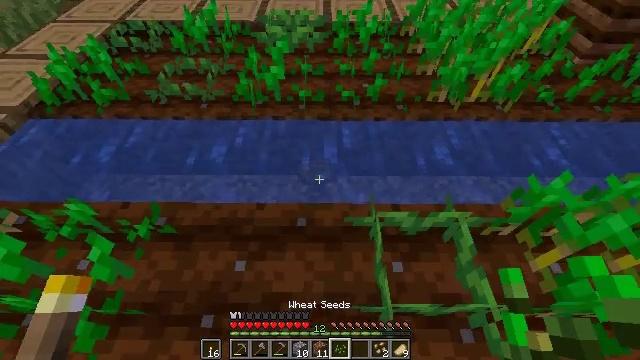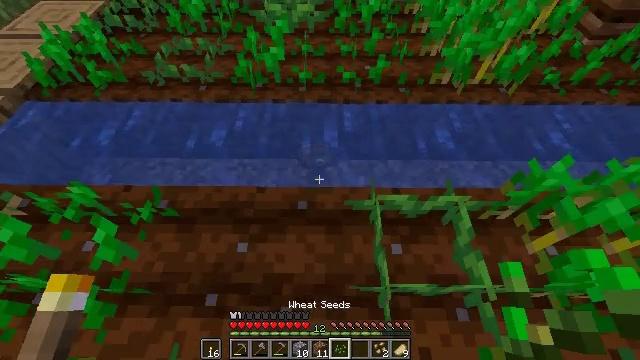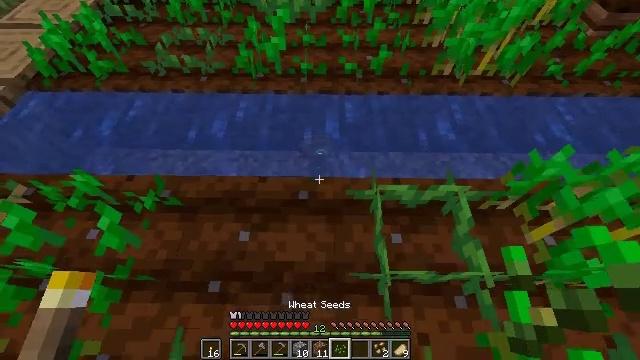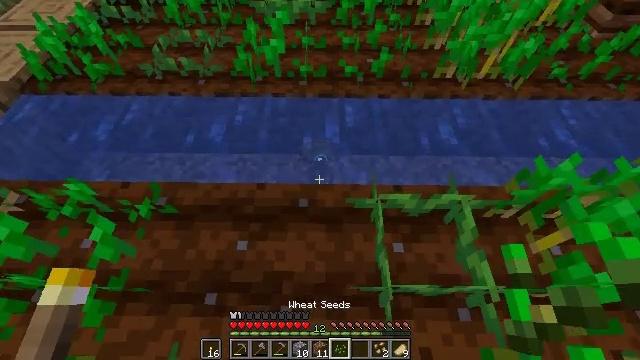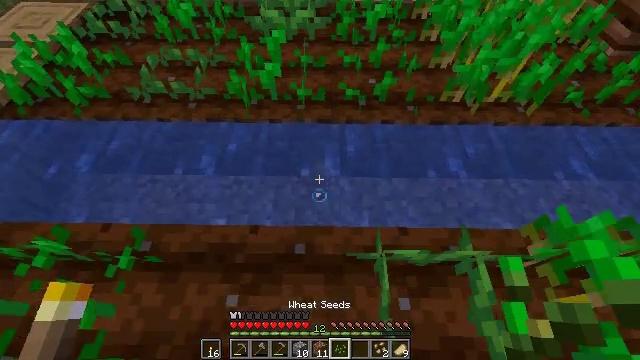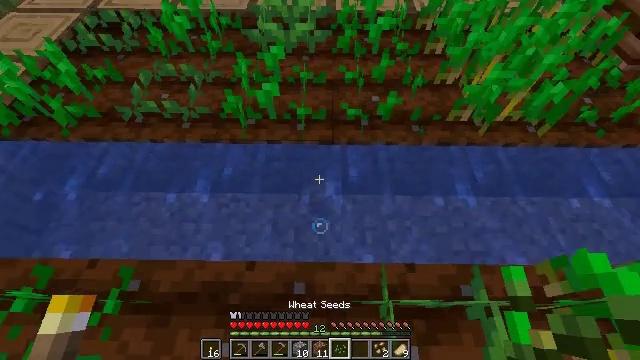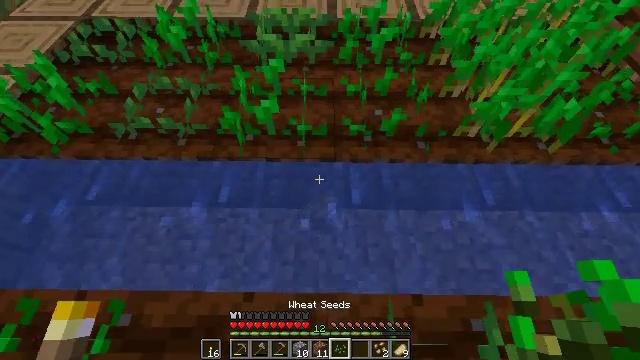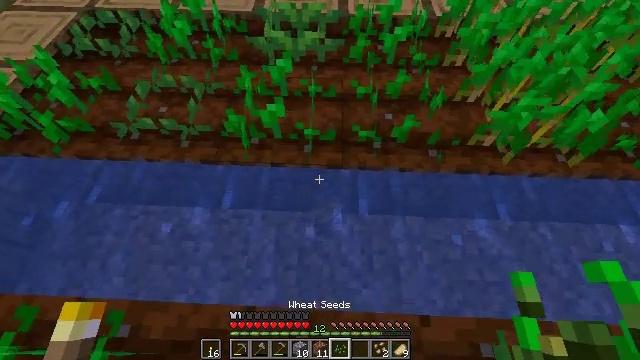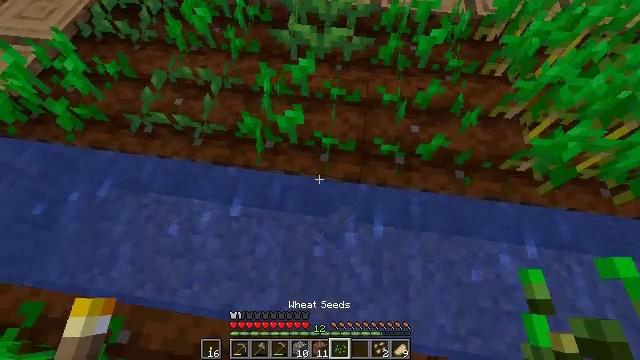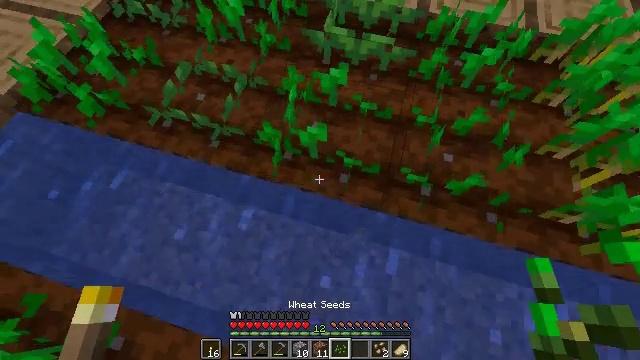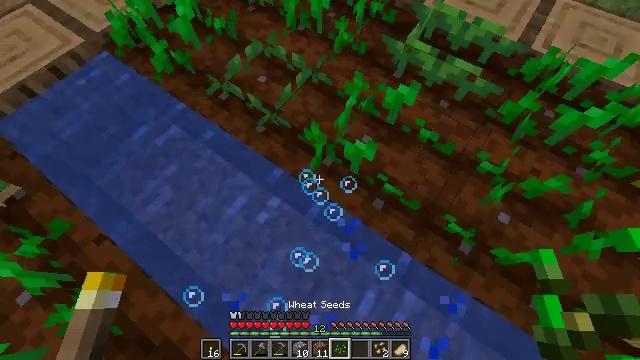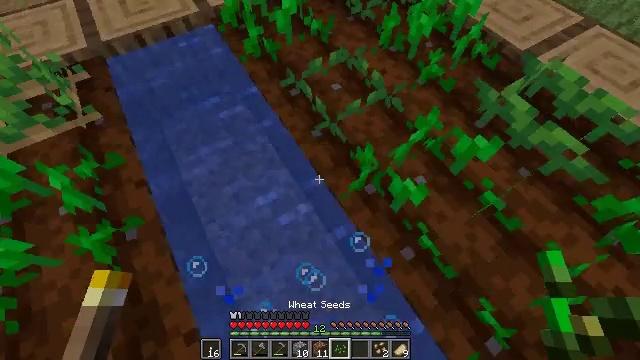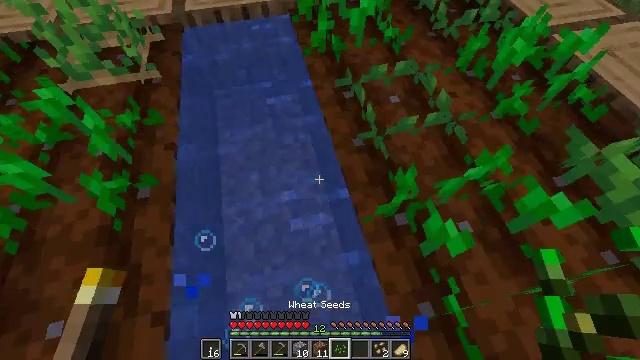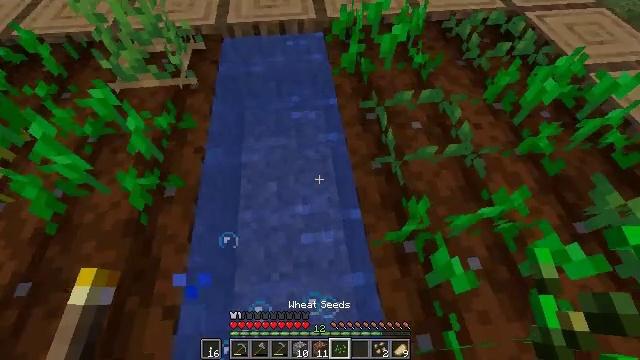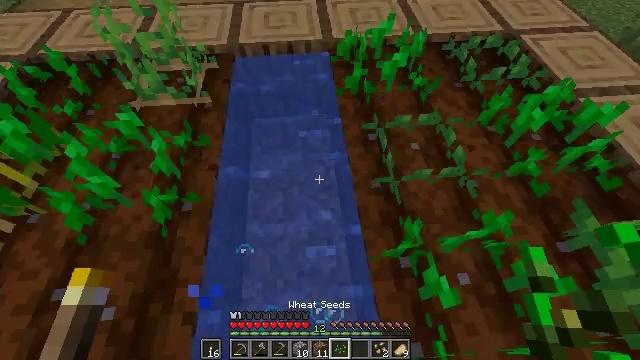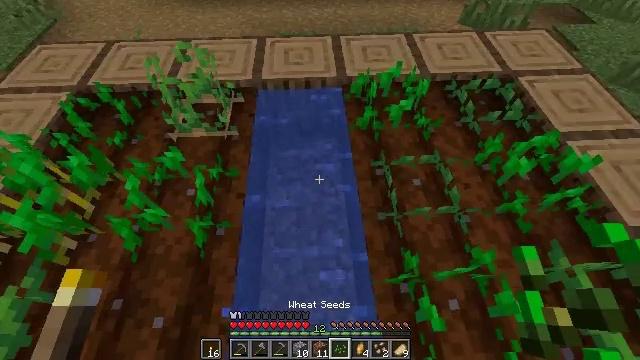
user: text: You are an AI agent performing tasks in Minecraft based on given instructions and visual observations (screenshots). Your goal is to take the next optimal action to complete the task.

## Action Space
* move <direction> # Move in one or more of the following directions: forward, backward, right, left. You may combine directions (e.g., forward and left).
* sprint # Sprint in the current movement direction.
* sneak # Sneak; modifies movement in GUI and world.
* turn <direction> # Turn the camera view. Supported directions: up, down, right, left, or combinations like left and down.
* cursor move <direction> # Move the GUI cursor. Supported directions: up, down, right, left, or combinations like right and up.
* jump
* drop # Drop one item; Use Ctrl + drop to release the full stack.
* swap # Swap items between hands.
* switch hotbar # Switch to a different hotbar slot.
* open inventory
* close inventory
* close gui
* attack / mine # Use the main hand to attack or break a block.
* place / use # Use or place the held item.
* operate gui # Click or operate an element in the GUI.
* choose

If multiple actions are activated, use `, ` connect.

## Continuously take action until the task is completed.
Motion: motion action
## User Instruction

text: Break the grass path to collect materials.
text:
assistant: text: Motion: turn down
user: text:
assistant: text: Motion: move forward, turn down
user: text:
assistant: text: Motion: move forward
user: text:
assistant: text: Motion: move forward
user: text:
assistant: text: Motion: move forward
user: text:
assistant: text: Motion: move forward
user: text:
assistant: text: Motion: move forward, turn left and down
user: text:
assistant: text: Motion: move forward, turn left and down
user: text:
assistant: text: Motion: move forward, turn left and down
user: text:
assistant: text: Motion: move forward, turn left
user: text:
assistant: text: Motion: turn left and up
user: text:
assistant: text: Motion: move left, turn left and up
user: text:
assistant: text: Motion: move left, turn left and up
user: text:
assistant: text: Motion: move left, turn left
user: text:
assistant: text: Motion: move left, turn left
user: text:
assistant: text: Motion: turn left and up
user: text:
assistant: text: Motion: turn left and up
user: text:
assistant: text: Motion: turn left and up
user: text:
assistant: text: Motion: no_op
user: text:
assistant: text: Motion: turn up
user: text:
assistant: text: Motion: turn up
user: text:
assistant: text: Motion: turn right
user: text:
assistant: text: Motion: turn right and up
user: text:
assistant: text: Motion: turn right and up
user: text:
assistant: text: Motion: move forward, turn right and up
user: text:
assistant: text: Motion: move forward, turn right and up
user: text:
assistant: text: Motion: move forward, turn up
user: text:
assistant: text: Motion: move forward, turn up
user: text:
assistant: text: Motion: move forward
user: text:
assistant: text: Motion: move forward